Question: The console gets stuck in a state where every two page refreshes a new closed instance of my indexedDB is displayed. They are all closed except for the one on the top and everything within the application still seems to function normally, however other strange things occur when using the console.
1. When I click on a table within the database it shows the data, but when I try to filter or go to the next page it all disappears. I have to completely close the browser tab and then reload.
2. Sometimes when I enter in console commands they don't do anything, don't return anything (not even undefined), but when I refresh the page it alternative between working and not working.

Let me know if you need some more information. I haven't a clue what's causing this. I'm using the latest version of Chrome 35. Any thoughts?
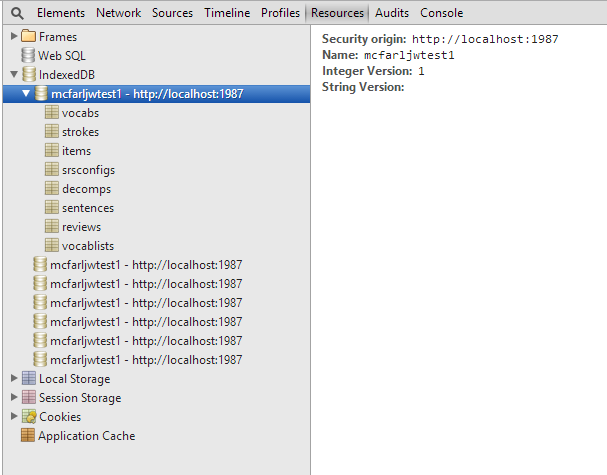
Answer: Saw this once. Try a fresh install, and if that does not work, try upgrading to dev channel 37. I did both those things (for other reasons), but have not been able to reproduce the bug since. Trudging through Chromium's list of open issues or changes might also help.
Also, it looks like your question is not really about programming so it might be closed. There are other 'something.overflow' sites to post this type question.
Edit: also, regarding the disappearing issue, I actually reported this bug on Chromium. It was recently fixed!